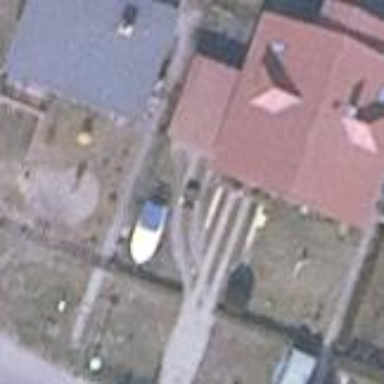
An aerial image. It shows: Simple house.